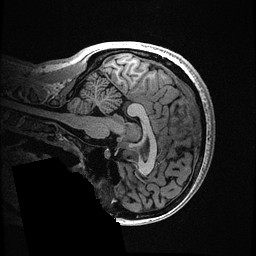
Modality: T1w
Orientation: sagittal
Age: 25
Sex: female
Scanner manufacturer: ge
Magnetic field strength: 3 T
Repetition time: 0.006952 s
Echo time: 0.00292 s